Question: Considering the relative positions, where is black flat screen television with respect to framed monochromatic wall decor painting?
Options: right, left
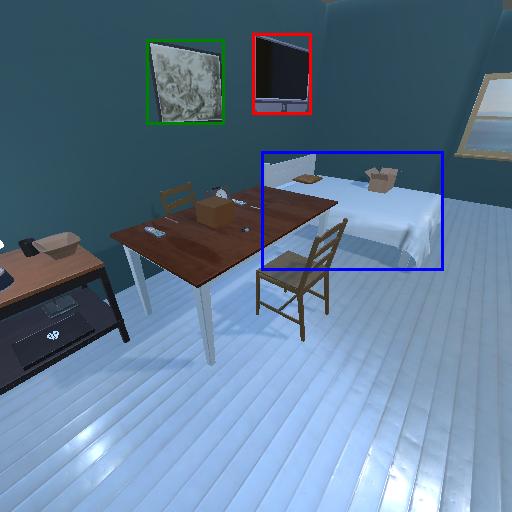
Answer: right